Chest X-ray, PA view. Patient: 29 years old, sex F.
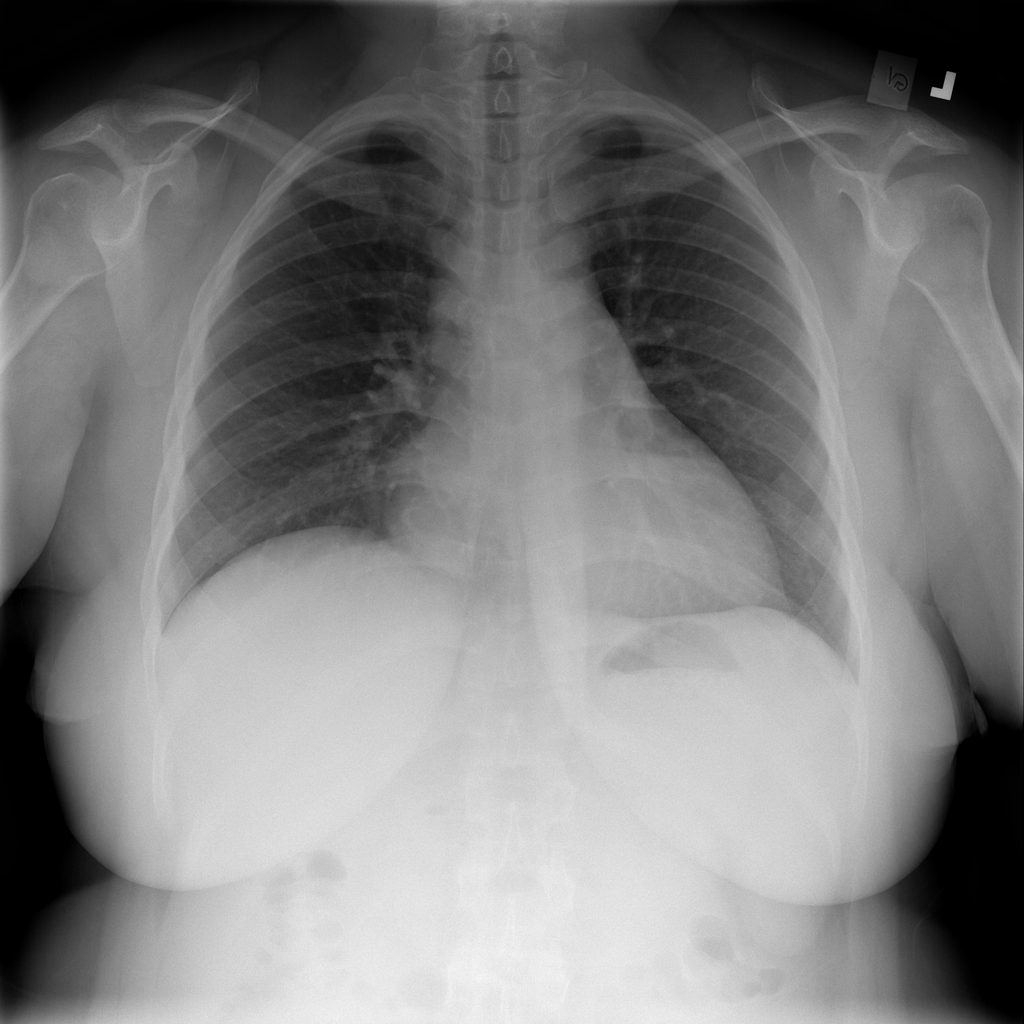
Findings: No Finding